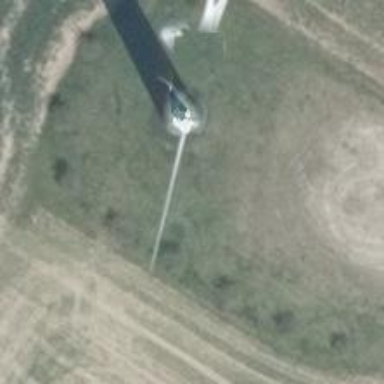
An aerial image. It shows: Wind generator powered by horizontal-axis wind turbine.